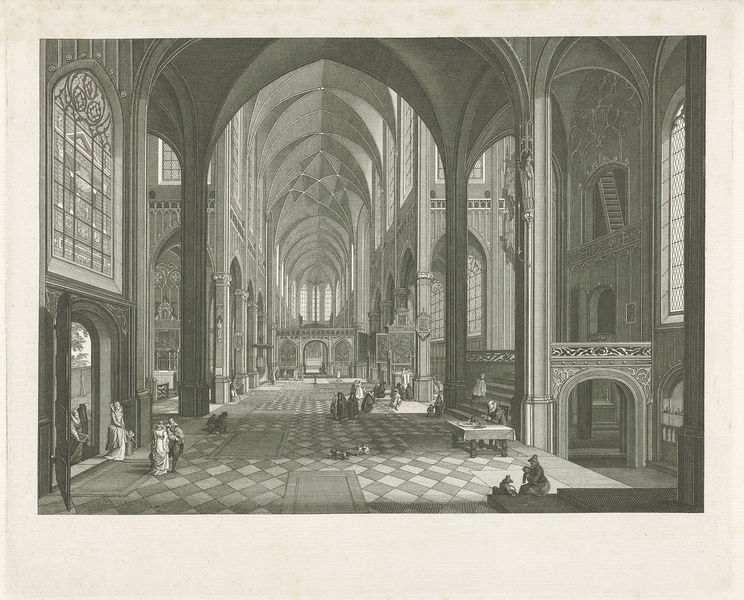
Titel: Kerkinterieur
Künstler: Noach van der (II) Meer
Standort: Amsterdam
Institution: Rijksmuseum
Schlagwörter: menschen, fenster, raum, tisch, tür, schachbrettmuster, teller, kirche, innen, kind, gotik, bogen, leiter, stufen, stich, kathedrale, rauten, lettner, spitzbogen, spitzbögen, fliesenboden, gewölberippen, netzgewölbe, hiere